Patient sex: F
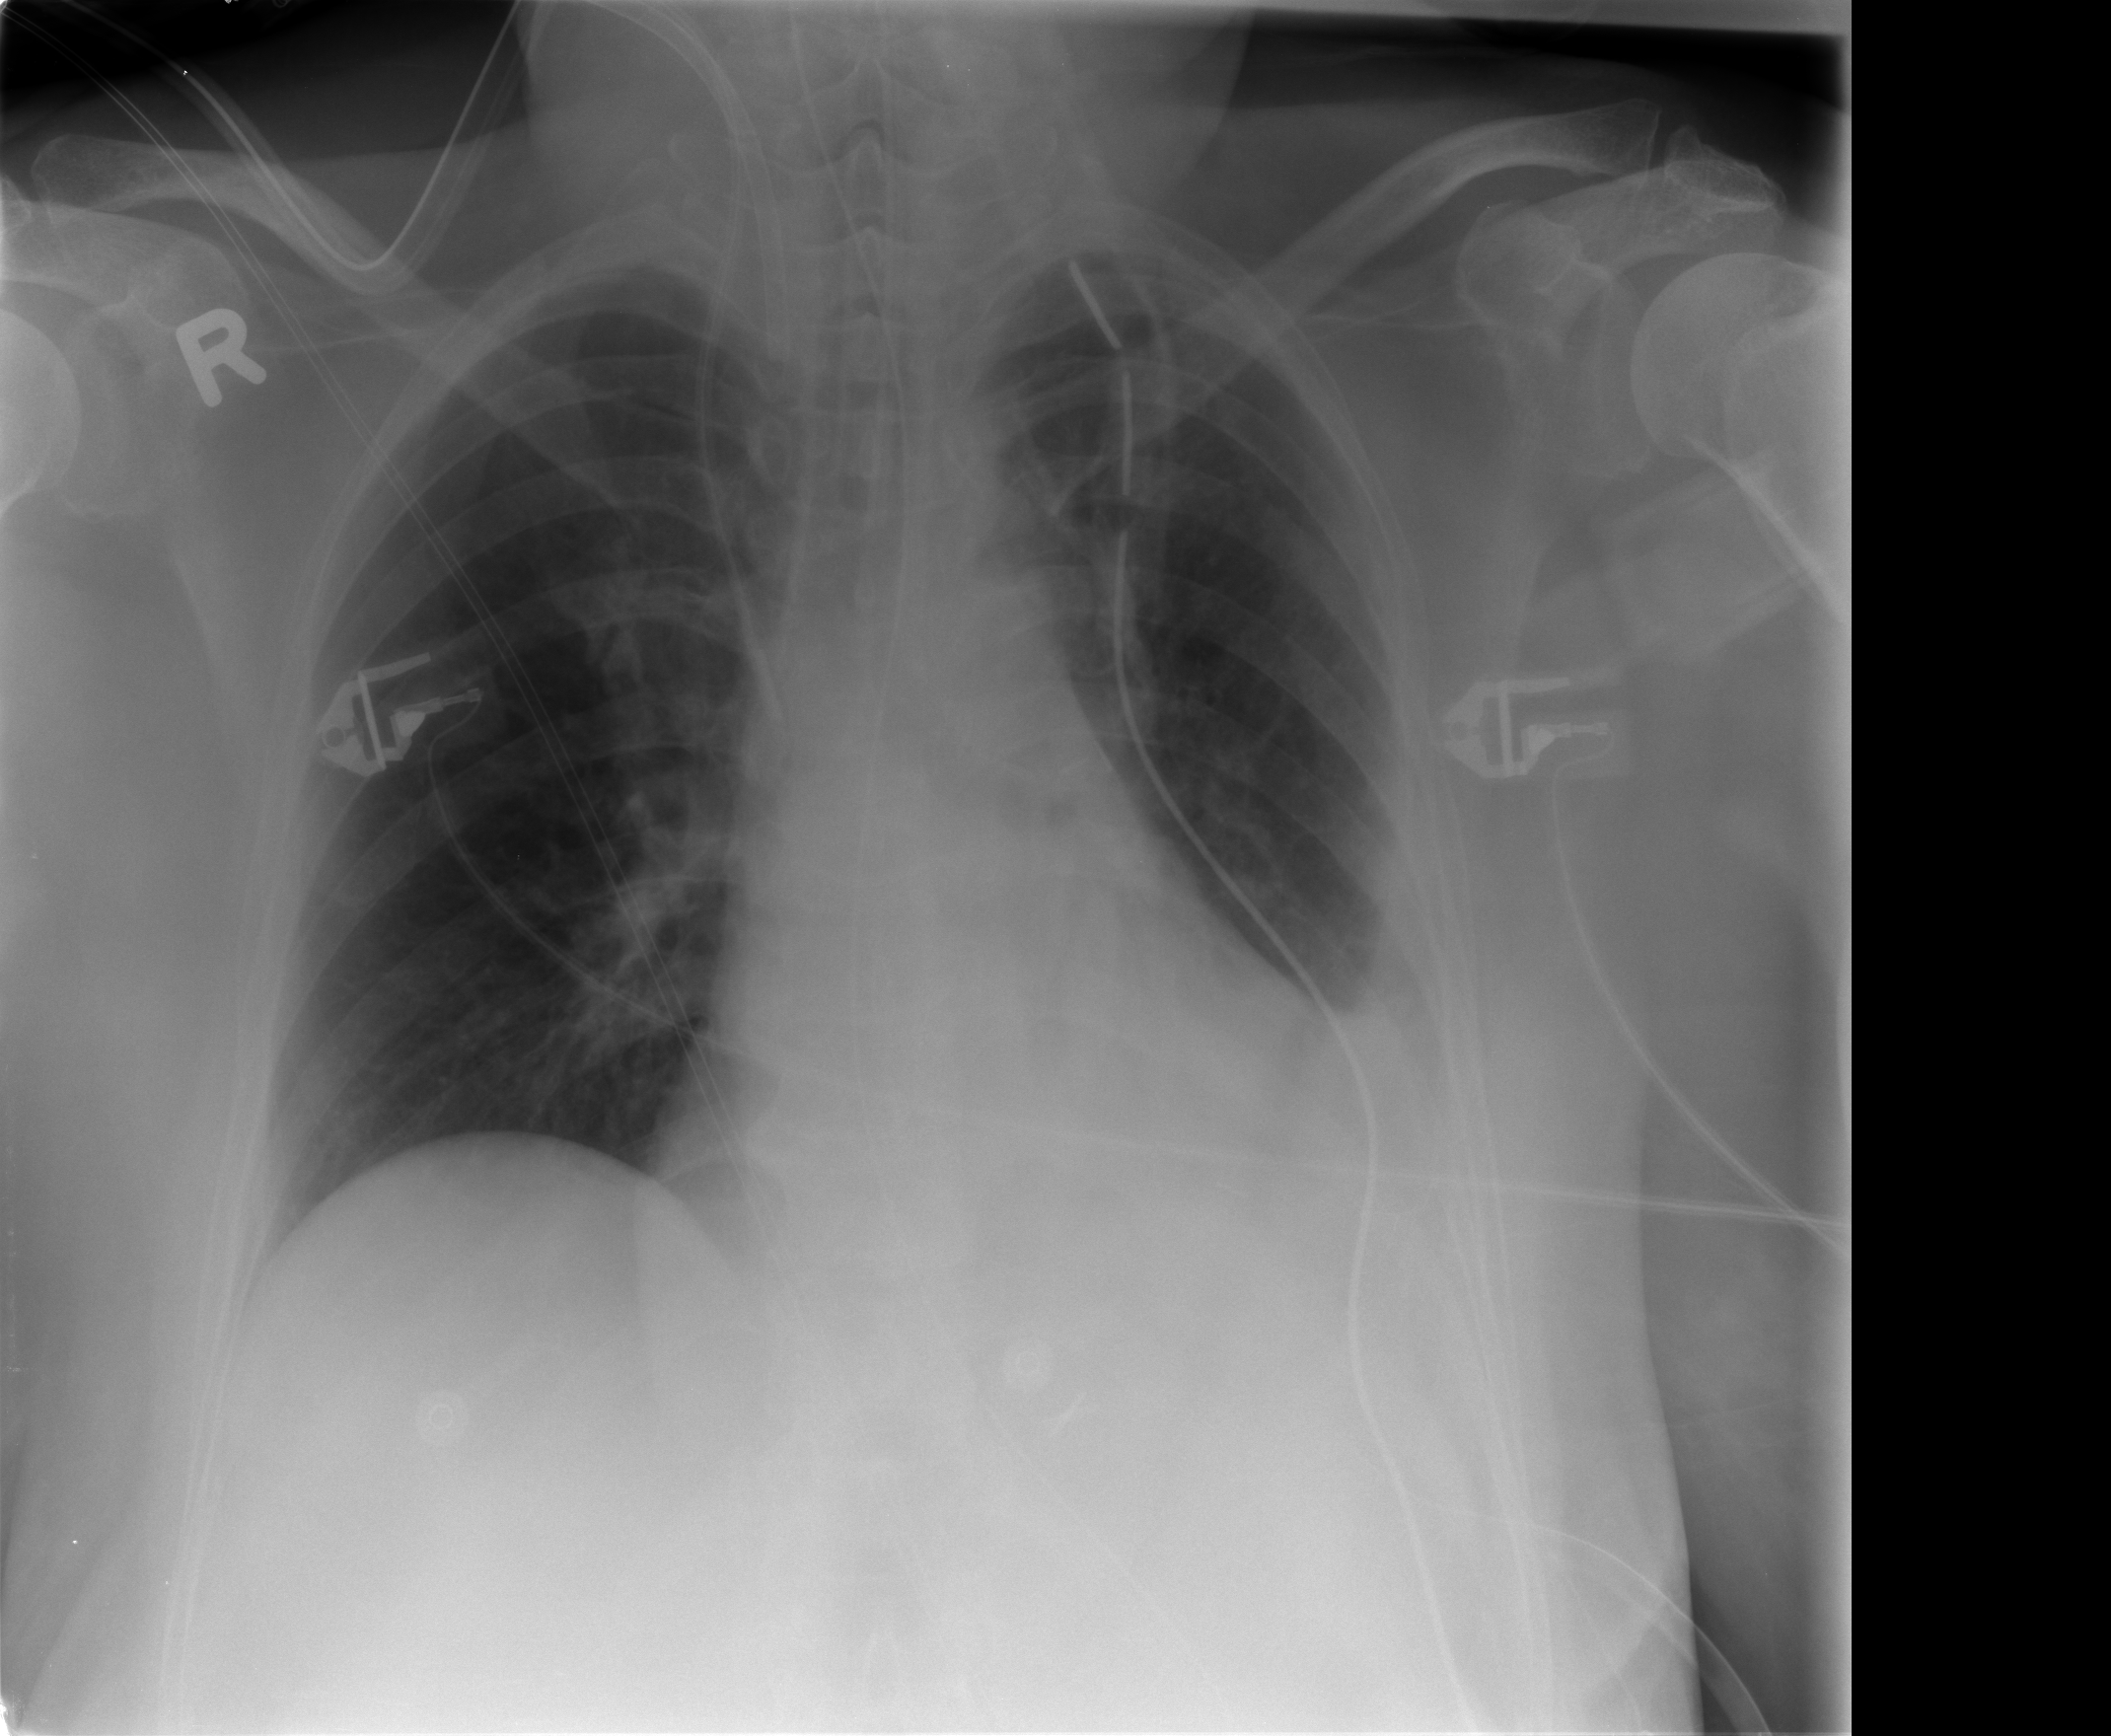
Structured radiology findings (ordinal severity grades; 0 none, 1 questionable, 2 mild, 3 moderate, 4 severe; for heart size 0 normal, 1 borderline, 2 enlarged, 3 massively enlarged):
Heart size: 2
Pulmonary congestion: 0
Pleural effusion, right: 0
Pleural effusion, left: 2
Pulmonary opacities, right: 0
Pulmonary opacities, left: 0
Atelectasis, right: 1
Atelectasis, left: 2